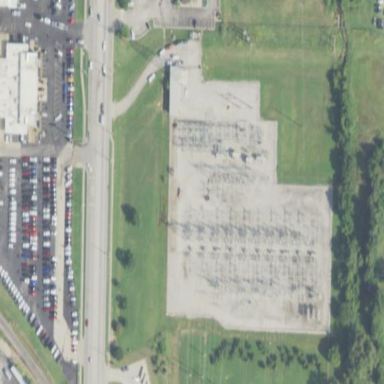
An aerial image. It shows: Transmission level substation.